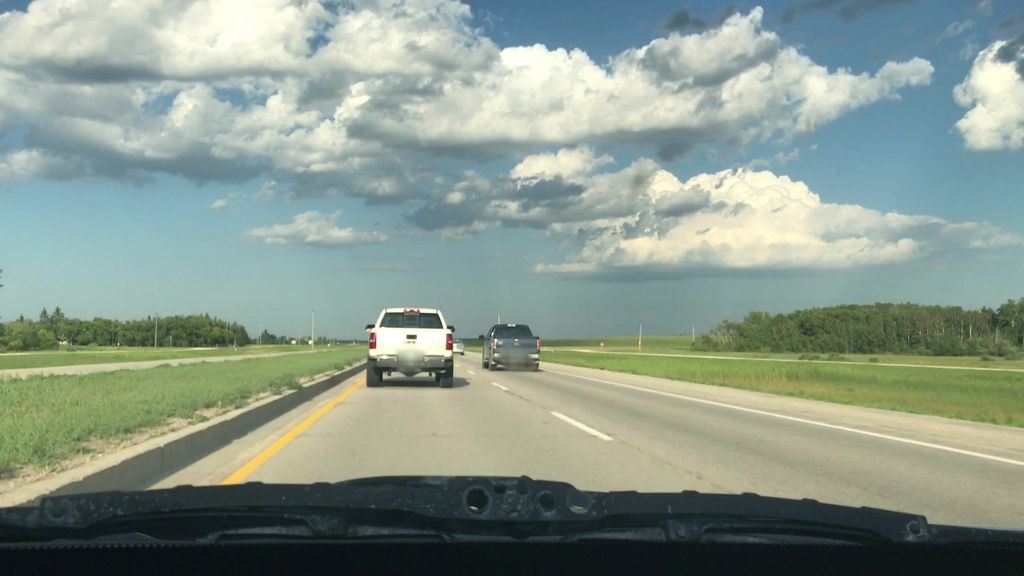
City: winnipeg